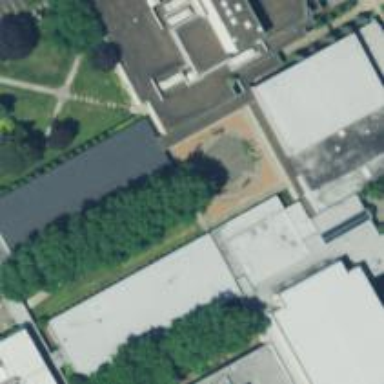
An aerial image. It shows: Historic memorial.